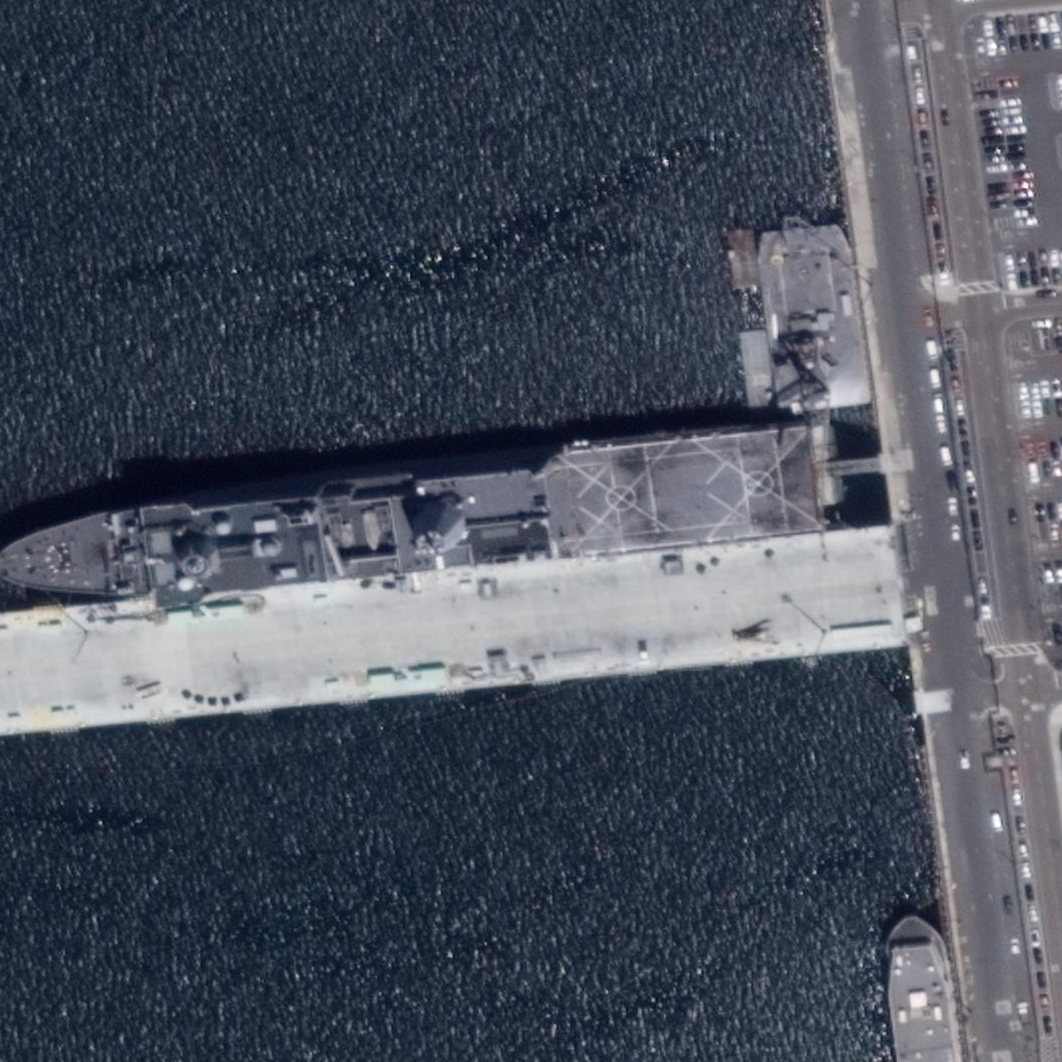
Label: San_Antonio-class_transport_dock